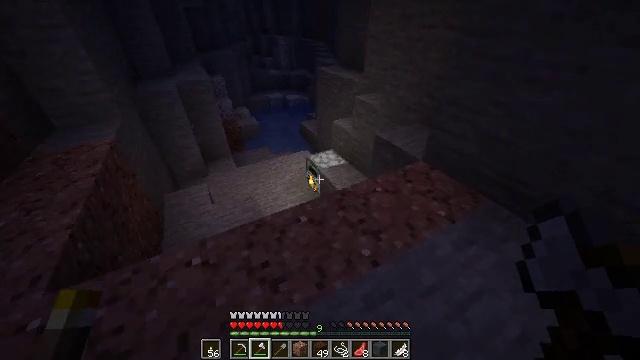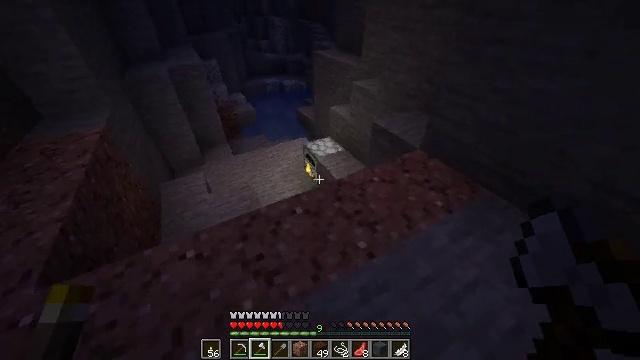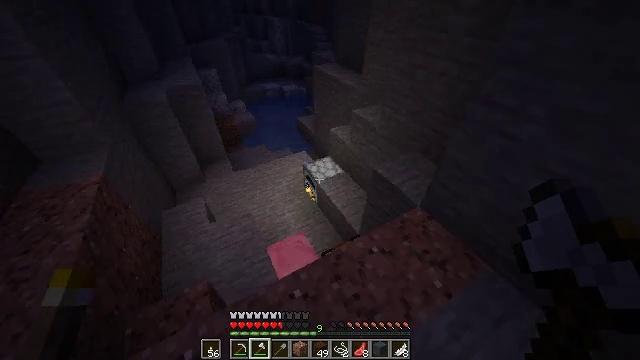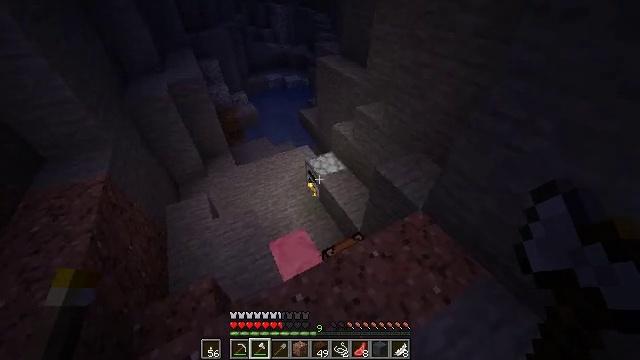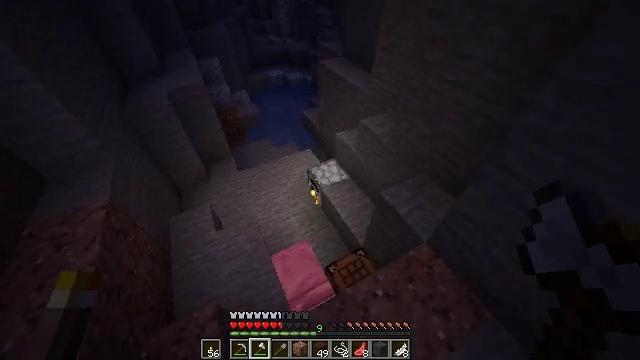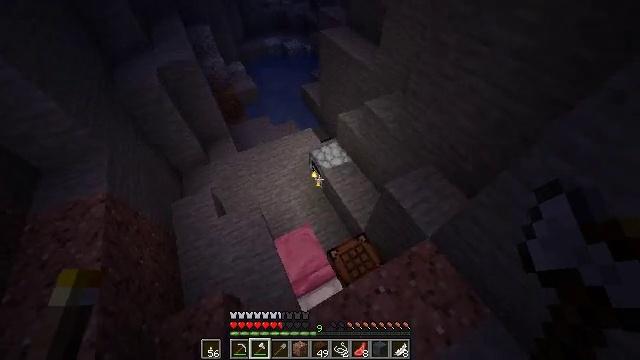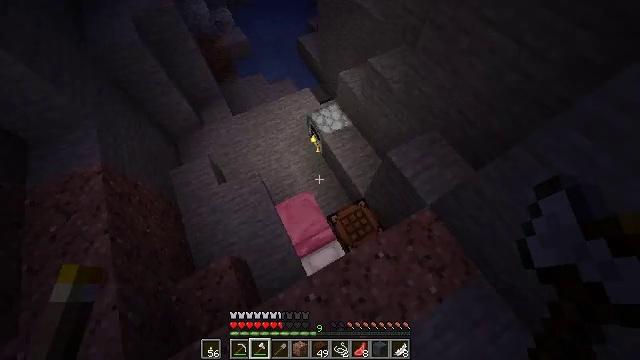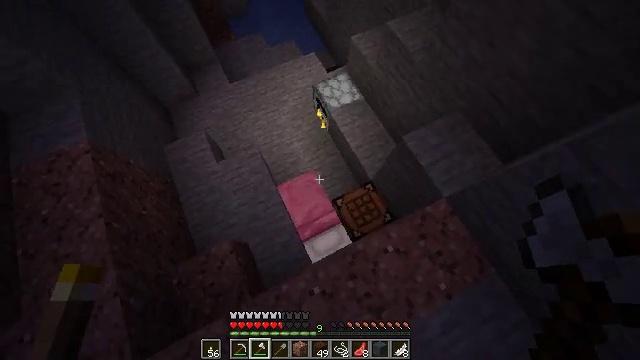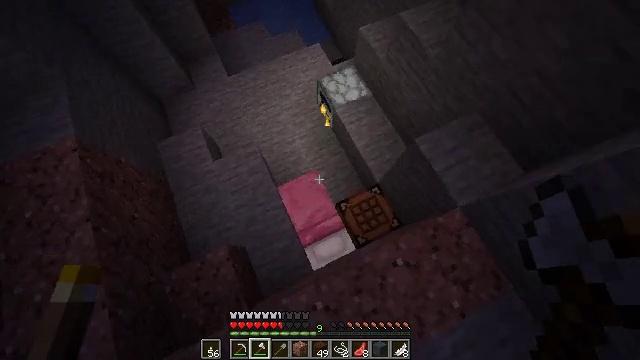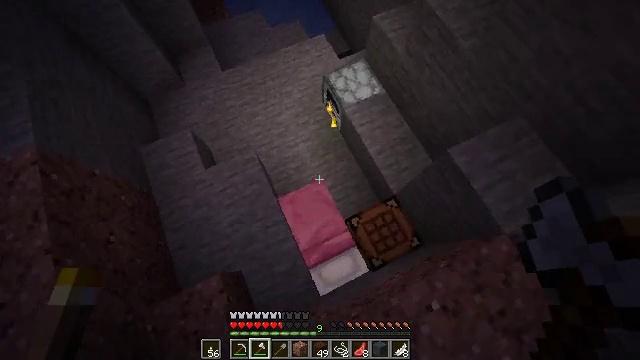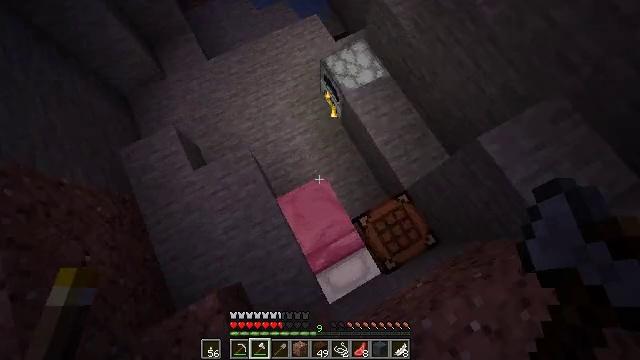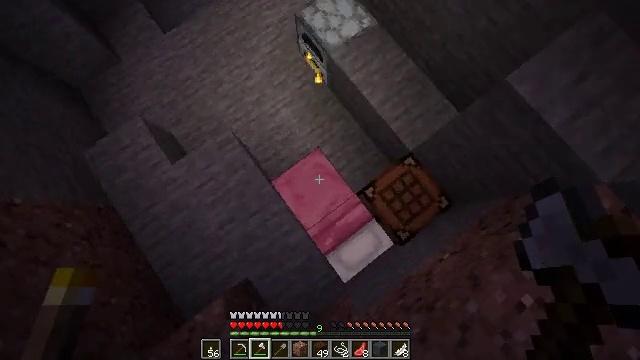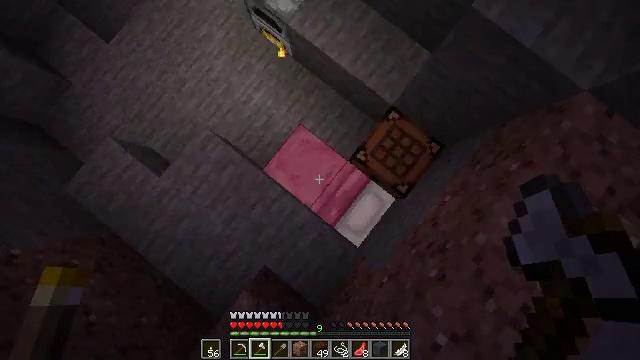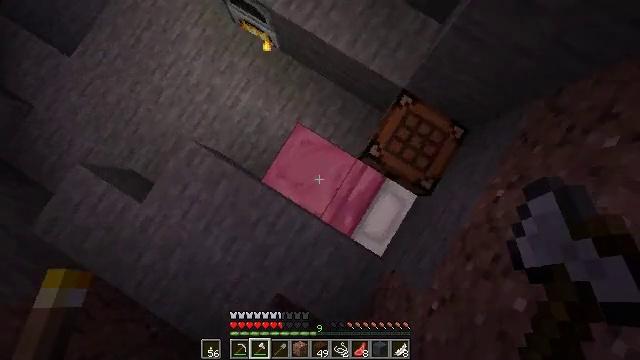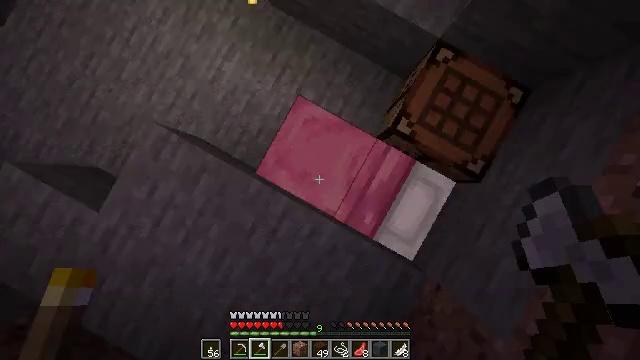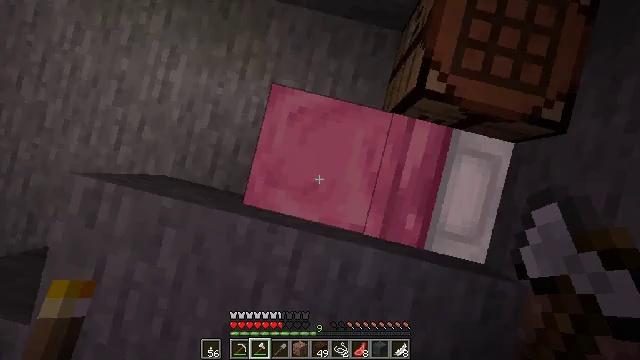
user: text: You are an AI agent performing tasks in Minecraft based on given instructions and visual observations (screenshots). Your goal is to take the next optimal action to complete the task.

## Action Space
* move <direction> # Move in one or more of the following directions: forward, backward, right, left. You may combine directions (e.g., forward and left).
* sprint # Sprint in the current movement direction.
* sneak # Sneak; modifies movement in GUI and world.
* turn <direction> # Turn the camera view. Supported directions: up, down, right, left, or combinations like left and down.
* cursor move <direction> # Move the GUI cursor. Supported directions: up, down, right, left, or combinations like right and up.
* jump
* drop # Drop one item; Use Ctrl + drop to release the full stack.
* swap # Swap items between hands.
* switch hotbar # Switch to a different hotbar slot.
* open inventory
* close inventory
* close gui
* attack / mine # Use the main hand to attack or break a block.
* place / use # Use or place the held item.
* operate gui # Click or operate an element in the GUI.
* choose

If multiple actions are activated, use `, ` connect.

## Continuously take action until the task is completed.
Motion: motion action
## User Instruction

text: Gather the pink bed into your inventory.
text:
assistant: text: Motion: move forward, sprint, turn down, jump
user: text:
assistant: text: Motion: move forward, sprint, turn down, jump
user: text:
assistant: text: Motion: move forward and move left, sprint, turn down, jump
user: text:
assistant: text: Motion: move forward and move left, sprint, turn down, jump
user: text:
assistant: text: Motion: move forward and move left, sprint, turn down
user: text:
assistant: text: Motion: move left, sprint, turn down
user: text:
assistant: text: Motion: move left, sprint, turn left and down
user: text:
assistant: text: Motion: move left, turn left
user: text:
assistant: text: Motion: move left
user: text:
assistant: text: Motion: turn right and down
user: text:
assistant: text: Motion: turn right and down
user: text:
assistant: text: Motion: turn right and down
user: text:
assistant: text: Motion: move right, turn right
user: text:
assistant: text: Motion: move right, turn right and down
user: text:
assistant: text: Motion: move right, turn right and down, use / place
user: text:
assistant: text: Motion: turn right and down, use / place
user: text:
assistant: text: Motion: turn up, use / place
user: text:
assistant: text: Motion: turn right and down
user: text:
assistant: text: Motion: turn right and up
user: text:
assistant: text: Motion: turn up
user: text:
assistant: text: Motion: no_op
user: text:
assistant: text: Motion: turn right and down
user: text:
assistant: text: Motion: turn right
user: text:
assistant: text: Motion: turn right
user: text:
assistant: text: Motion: turn right and down
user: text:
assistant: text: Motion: turn right and down
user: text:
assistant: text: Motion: turn right and down
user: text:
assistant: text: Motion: turn right and down
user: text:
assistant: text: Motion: turn right and up
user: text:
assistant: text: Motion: turn right and up